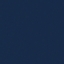
Label: SeaLake